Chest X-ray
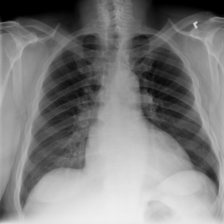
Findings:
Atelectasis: negative
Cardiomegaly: negative
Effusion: negative
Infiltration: negative
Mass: negative
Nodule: negative
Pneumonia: negative
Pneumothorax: negative
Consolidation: negative
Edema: negative
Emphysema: negative
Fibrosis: negative
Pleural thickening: negative
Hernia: negative